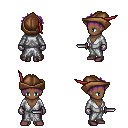
a pixel art fantasy rpg character, female body template, human, dark skin, white robe, metal pants, purple bedhead hairstyle, leather cap, metal gloves, maroon shoes, dagger, four views (front, back, left, right), 2x2 character sprite sheet, small pixel art, hard edges, no anti-aliasing